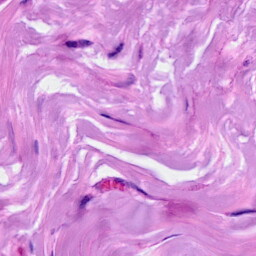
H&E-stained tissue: Breast